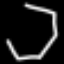
Label: octagon